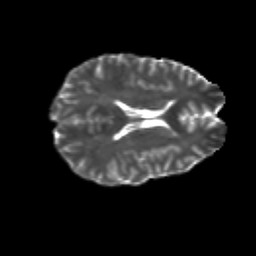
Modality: T2w
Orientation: axial
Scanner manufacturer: siemens
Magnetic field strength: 3 T
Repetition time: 6.8 s
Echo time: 0.093 s